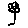
Label: flower